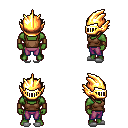
a pixel art fantasy rpg character, male body template, orc, green skin, brown pirate shirt, magenta pants, white blonde plain hairstyle, gold helm, leather bracers, white slippers, four views (front, back, left, right), 2x2 character sprite sheet, small pixel art, hard edges, no anti-aliasing